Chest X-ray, AP view. Patient: 61 years old, sex F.
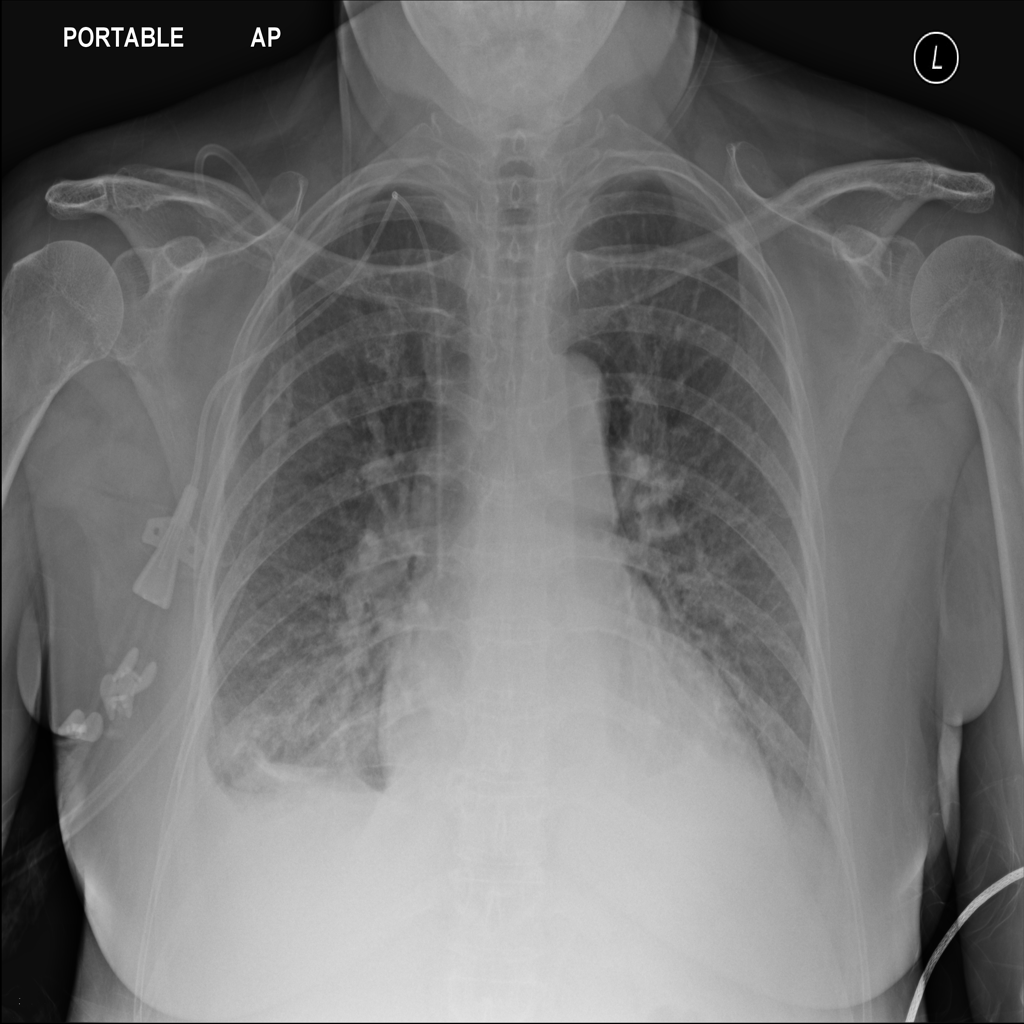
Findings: Edema, Infiltration, Pneumonia